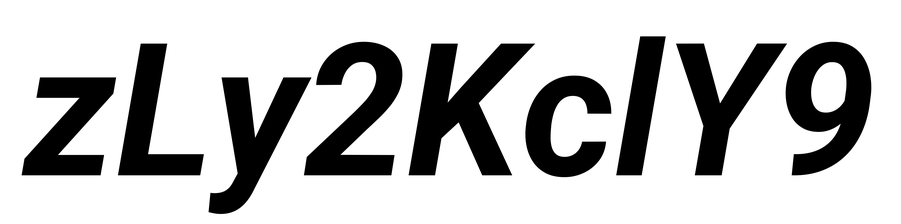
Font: Roboto-Italic_Bold_Italic